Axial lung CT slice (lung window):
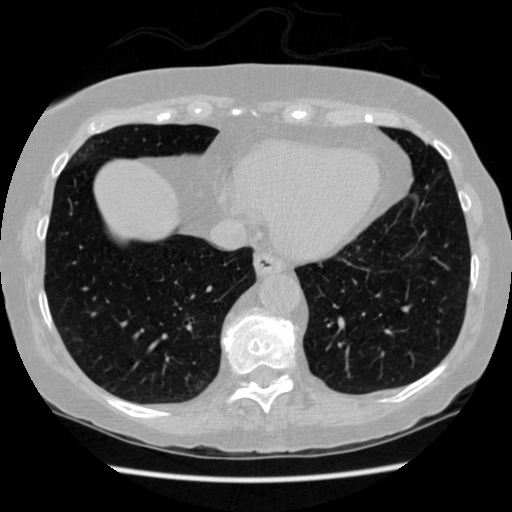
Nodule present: no